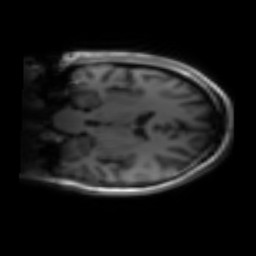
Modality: inplaneT1
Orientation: coronal
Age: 32
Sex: female
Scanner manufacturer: siemens
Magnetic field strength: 3 T
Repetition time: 1.2 s
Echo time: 0.00251 s